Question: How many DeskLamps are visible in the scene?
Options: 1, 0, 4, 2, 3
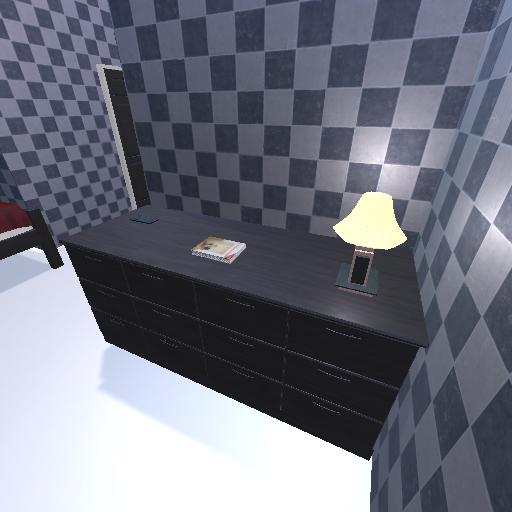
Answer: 1